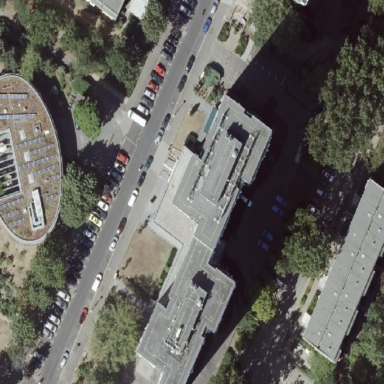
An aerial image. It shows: Apartment building with flat roof.